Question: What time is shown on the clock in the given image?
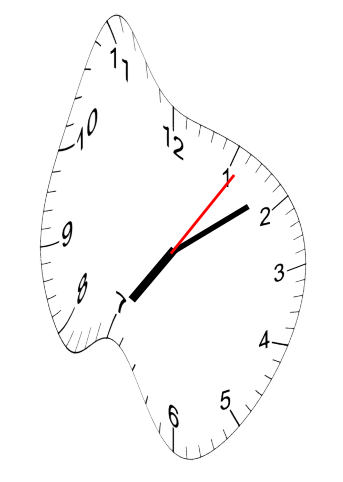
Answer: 07:09:06